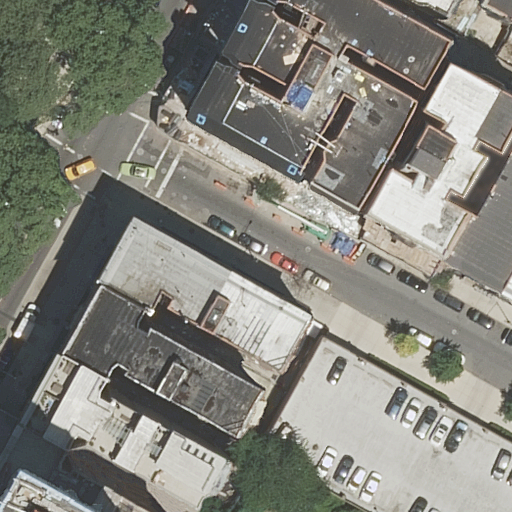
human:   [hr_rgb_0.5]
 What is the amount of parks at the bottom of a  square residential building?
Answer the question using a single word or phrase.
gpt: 0

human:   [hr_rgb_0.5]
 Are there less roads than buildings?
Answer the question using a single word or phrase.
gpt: yes

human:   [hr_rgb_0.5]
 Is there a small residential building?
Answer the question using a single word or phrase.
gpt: yes

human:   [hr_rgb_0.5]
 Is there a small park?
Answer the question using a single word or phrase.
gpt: no

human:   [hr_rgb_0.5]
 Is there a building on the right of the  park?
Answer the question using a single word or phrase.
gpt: yes

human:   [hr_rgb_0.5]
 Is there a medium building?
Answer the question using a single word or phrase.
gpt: yes

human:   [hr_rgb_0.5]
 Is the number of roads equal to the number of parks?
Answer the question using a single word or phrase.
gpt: no

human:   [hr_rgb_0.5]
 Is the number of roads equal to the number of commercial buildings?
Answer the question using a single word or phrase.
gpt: no

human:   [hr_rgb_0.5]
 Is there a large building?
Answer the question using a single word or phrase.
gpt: yes

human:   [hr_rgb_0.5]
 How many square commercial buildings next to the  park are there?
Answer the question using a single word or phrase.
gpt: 0

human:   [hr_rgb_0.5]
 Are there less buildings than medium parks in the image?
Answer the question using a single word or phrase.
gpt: no

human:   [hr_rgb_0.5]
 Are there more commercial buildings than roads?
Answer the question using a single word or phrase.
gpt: no

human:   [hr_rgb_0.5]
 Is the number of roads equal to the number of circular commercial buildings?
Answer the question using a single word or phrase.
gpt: no

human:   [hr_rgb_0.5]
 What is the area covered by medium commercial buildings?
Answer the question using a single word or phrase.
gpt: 0m2

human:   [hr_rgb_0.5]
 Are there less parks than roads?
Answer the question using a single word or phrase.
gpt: yes

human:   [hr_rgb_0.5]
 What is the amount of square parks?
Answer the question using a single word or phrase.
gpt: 0

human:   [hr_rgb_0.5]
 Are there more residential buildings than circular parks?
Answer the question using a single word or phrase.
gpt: yes

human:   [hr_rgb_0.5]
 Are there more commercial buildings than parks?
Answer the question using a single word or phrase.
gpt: no

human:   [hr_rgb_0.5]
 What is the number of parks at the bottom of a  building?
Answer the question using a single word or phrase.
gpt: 0

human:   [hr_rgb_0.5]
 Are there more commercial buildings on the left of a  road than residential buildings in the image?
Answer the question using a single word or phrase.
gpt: no

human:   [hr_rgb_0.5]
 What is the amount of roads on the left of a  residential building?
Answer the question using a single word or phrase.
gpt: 1

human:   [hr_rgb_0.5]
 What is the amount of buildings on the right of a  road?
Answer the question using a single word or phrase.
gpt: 8

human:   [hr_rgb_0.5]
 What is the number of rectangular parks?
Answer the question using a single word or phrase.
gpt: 1

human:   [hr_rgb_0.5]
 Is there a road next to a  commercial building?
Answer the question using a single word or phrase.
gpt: no

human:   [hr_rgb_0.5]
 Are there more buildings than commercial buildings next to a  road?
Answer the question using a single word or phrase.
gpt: yes

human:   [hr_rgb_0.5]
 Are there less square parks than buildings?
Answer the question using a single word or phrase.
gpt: yes

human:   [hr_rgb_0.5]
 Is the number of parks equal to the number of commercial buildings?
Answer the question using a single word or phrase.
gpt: no

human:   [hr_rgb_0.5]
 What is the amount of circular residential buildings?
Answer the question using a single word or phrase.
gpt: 0

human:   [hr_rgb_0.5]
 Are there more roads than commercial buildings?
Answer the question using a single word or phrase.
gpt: yes

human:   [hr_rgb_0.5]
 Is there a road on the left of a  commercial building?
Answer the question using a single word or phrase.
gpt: no

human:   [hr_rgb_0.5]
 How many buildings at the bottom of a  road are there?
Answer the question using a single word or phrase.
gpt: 6

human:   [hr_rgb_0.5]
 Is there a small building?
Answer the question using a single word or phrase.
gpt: yes

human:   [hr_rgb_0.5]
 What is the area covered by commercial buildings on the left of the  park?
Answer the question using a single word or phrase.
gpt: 0m2

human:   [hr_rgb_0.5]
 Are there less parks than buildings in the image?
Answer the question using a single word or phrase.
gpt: yes

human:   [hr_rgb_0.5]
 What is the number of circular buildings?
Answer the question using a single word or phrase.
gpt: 0

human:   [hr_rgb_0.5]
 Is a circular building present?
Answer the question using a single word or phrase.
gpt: no